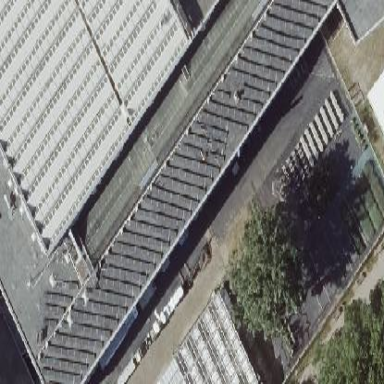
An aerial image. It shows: Gray building with flat gray roof.